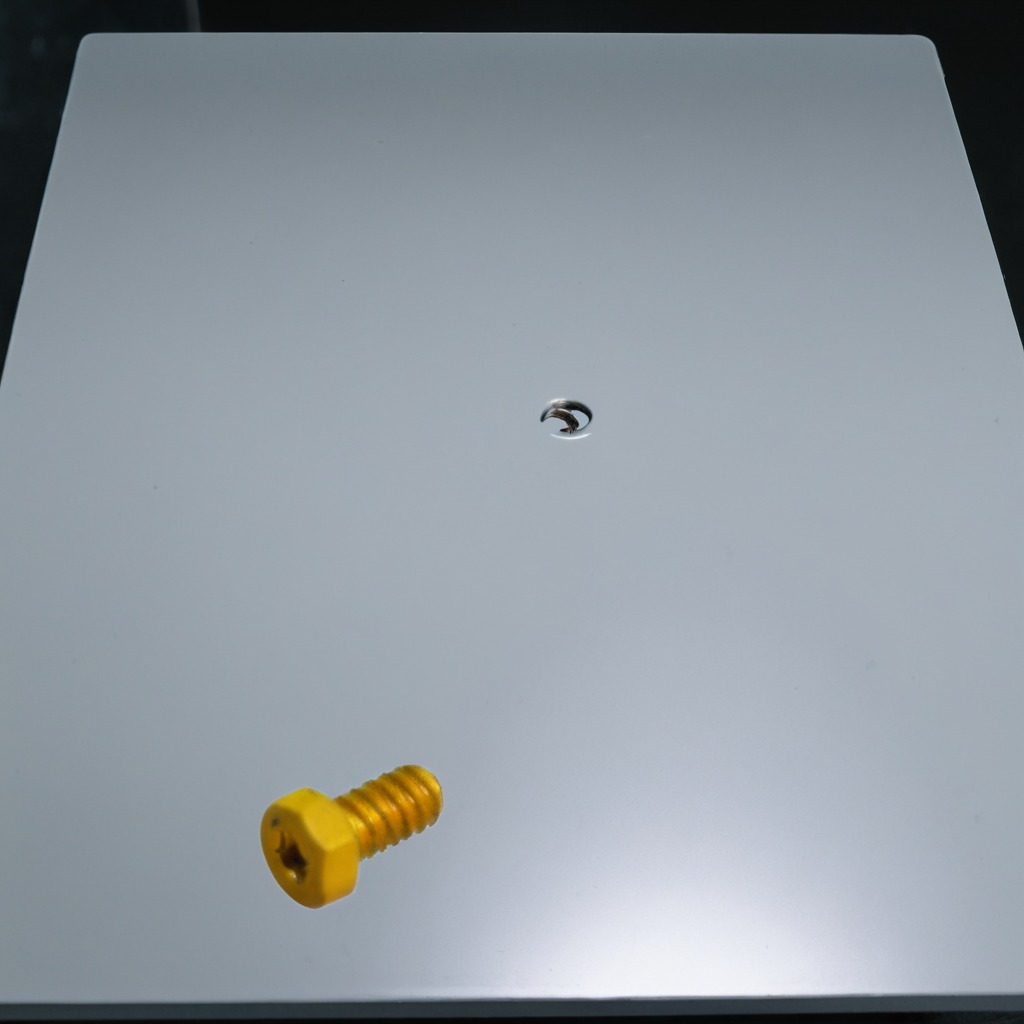
A metal screw lies on a clean empty table in a railway signal maintenance room lit by harsh overhead fluorescents.